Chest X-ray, PA view. Patient: 53 years old, sex F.
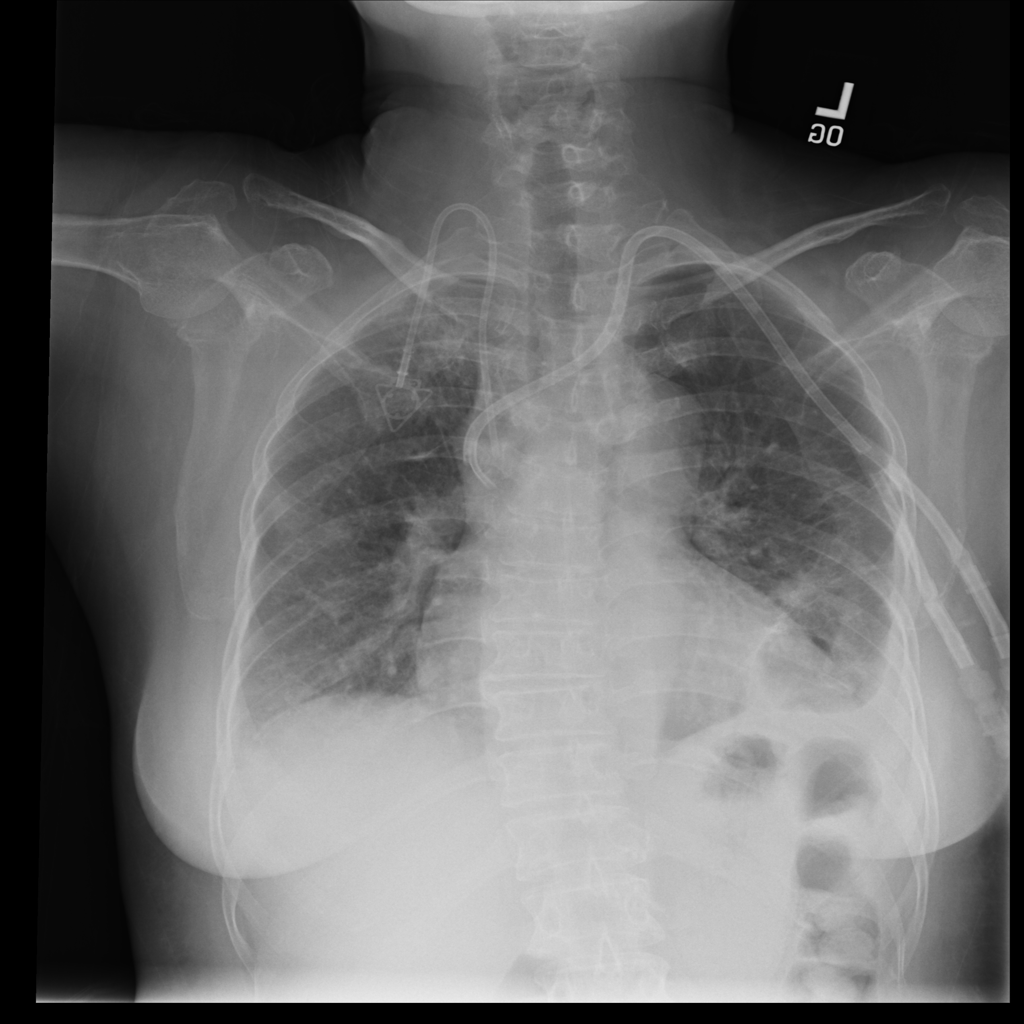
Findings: Effusion, Infiltration